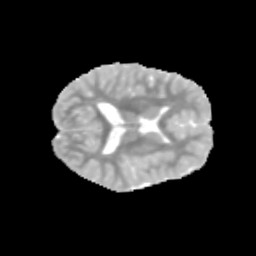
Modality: MD
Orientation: axial
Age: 9
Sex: male
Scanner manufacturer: siemens
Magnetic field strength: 3 T
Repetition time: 3.8 s
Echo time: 0.07 s